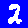
Digit: 2